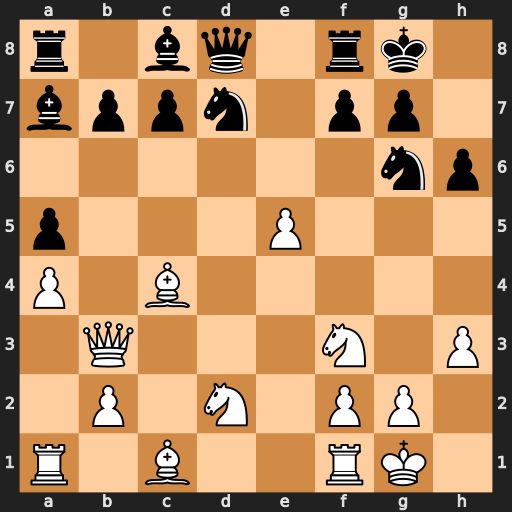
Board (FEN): r1bq1rk1/bppn1pp1/6np/p3P3/P1B5/1Q3N1P/1P1N1PP1/R1B2RK1
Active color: w
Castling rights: -
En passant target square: -
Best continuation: Bxf7+ Rxf7 e6 Kf8 exf7